Field crop: maize
Growth stage: 2
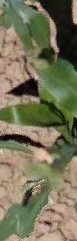
Species: maize